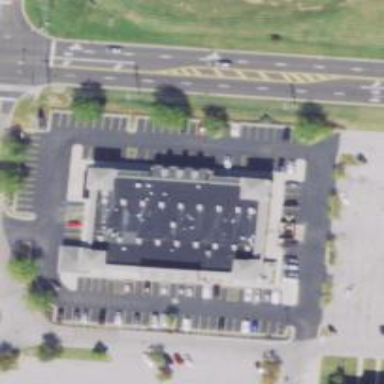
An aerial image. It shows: Retail building.